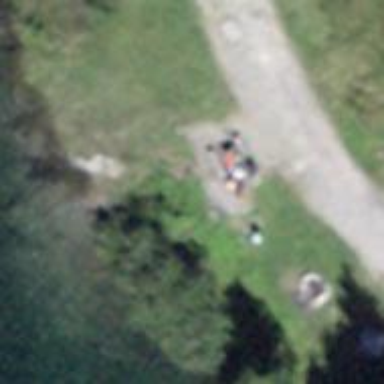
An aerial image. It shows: Picnic site for tourists.